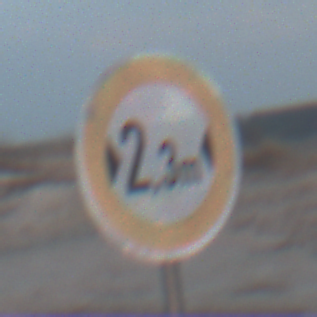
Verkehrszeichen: TatsaechlicheBreite2Komma3
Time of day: SunriseSunset
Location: Outdoor (Beach)
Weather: PartlyCloudy
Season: NotSpecified
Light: Natural